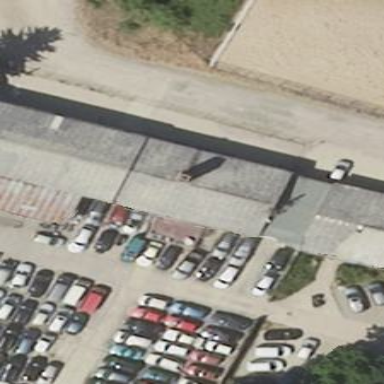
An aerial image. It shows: Warehouse.